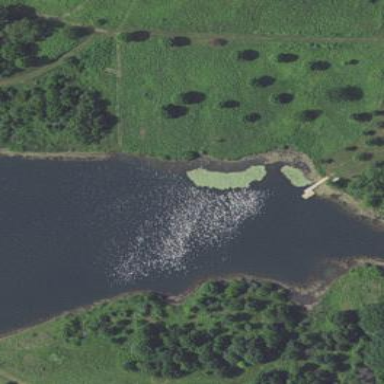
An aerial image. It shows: Pond surrounded by natural water.